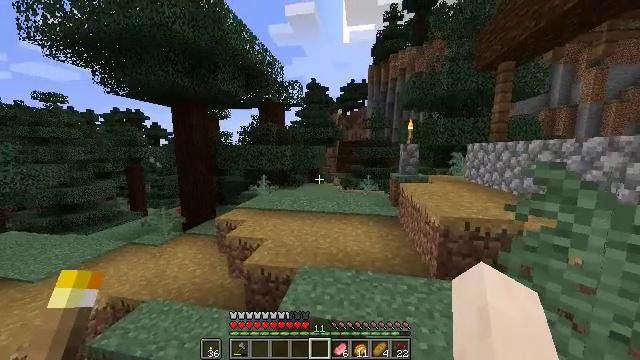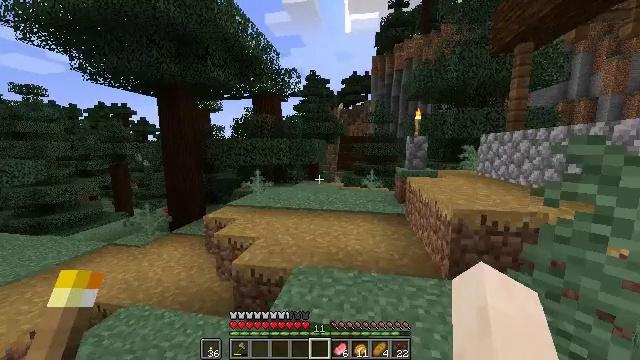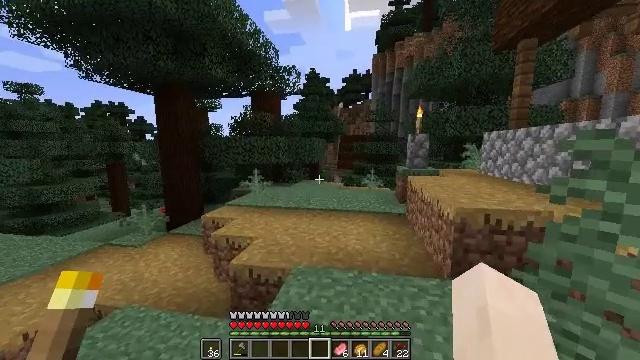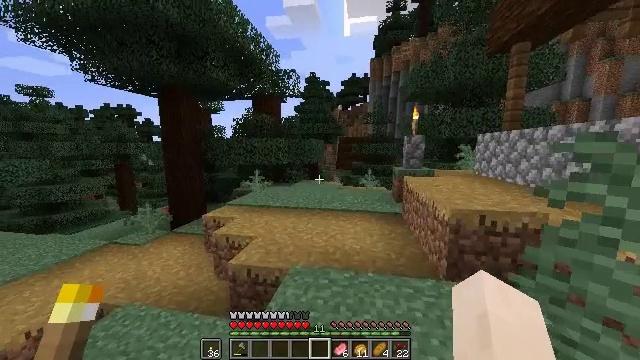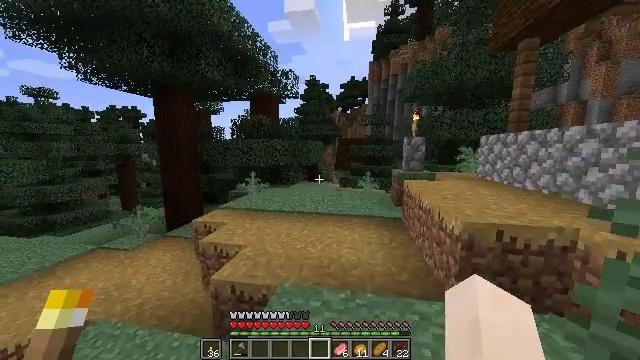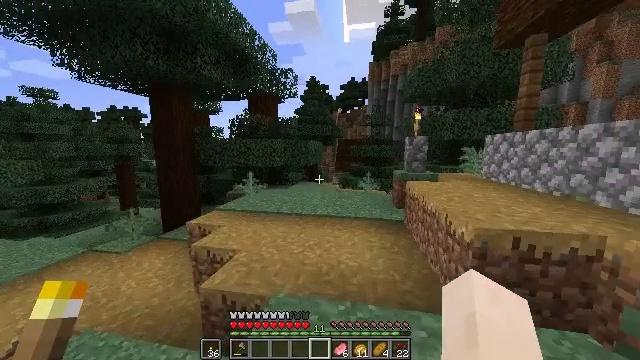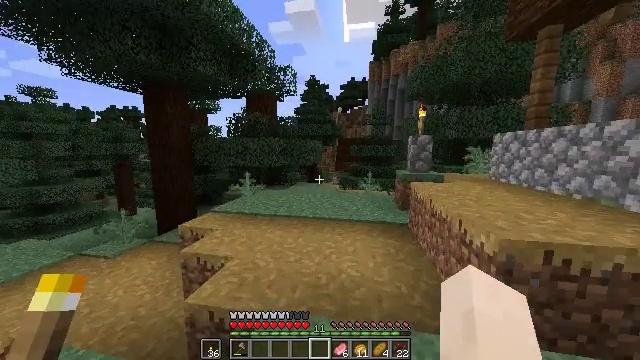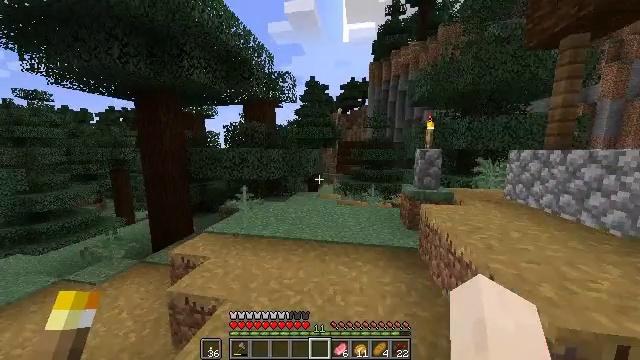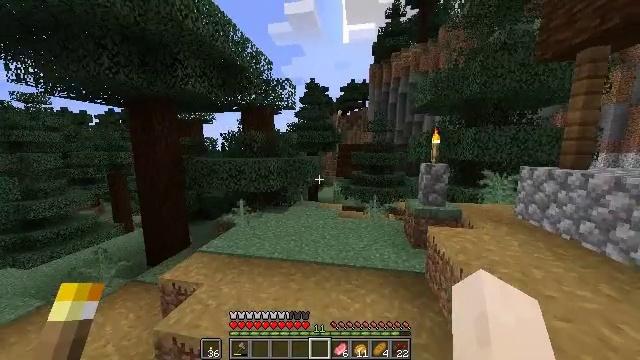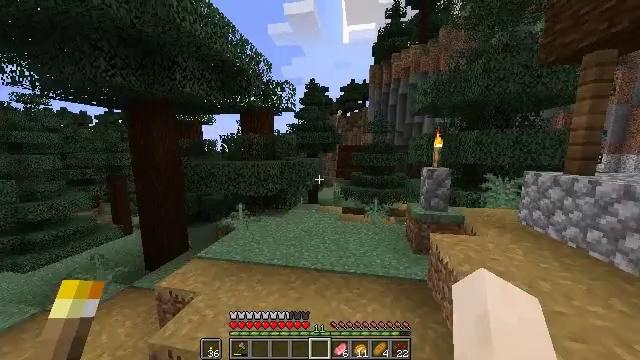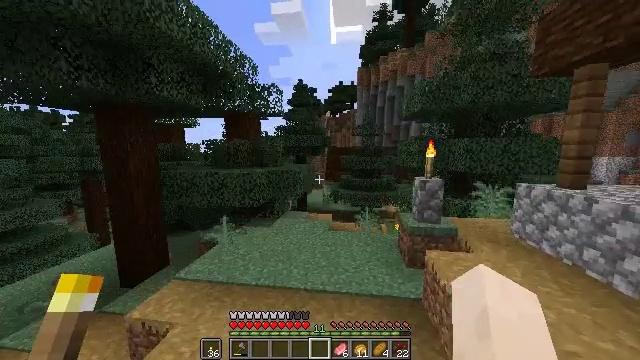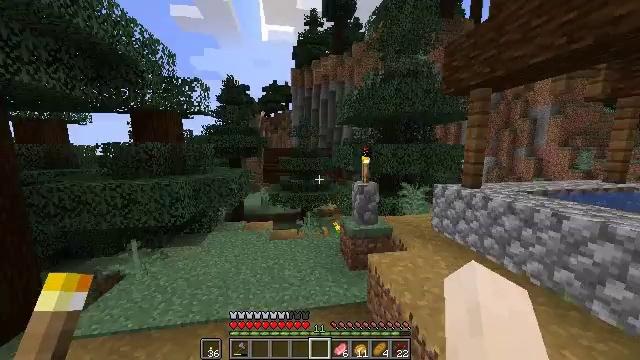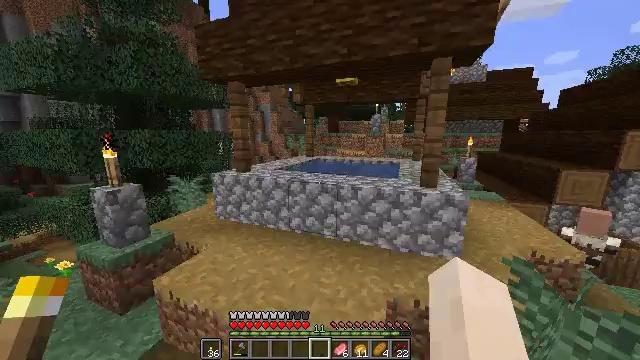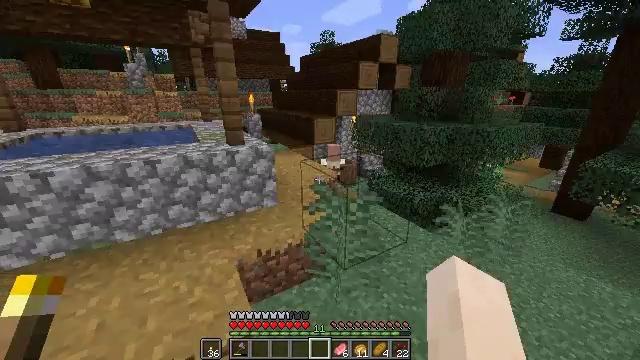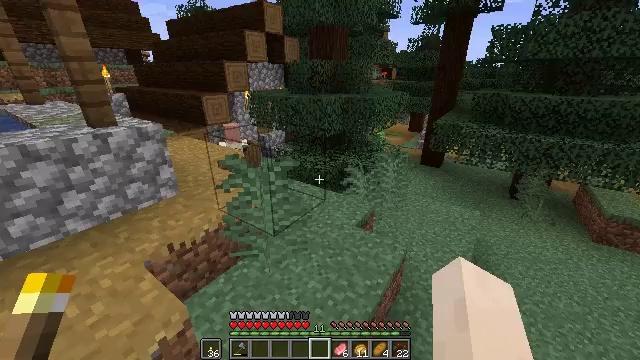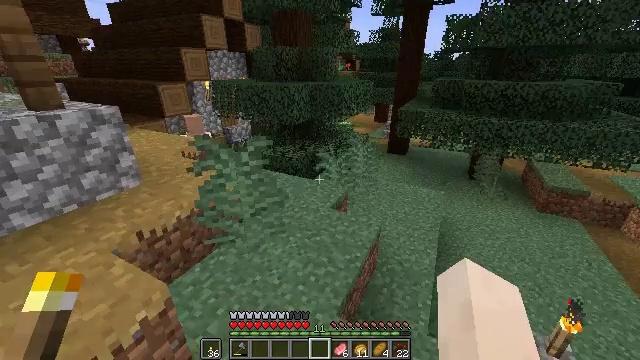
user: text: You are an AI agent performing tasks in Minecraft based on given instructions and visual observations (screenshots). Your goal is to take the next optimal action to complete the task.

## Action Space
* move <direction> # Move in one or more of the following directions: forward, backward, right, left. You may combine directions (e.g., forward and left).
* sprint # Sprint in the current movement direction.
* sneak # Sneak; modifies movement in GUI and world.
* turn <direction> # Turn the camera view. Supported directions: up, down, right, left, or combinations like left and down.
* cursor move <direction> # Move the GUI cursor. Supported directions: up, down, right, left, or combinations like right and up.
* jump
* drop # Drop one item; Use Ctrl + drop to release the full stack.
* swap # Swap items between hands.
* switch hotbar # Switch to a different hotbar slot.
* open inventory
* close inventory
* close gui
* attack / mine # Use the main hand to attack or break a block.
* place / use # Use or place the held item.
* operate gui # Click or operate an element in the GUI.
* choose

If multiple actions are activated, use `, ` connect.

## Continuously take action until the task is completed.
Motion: motion action
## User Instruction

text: Kill a zombie villager.
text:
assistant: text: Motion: move forward and move right, sprint
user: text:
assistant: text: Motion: move forward and move right, sprint
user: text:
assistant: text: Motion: move forward, sprint
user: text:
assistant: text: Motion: move forward, sprint
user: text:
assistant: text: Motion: move forward, sprint
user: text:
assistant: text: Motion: move forward, sprint
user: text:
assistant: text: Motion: move forward, sprint, jump
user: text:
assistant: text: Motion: move forward, sprint, jump
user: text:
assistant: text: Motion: move forward, sprint, jump
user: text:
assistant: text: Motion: move forward and move left, sprint, turn right, jump
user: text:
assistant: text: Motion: move forward and move left, sprint, turn right
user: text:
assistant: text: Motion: move left, sprint, turn right and down
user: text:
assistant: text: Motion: move left, turn right and down
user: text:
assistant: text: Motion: move left, turn right and down
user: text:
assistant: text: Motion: move back and move left, turn right
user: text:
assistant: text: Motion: move back and move left
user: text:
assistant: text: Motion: move back
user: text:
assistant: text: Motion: move back
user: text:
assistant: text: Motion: move back
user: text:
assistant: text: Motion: move back, turn right and up
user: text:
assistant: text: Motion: move back, turn right and up
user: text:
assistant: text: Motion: move back, turn right and up
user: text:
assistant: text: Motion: move back, turn up
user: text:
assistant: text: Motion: move back
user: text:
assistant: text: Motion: move back and move right
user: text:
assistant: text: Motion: move back and move right
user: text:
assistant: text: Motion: move back and move right
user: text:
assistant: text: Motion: move back and move right
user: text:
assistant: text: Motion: move back and move right
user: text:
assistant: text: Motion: move right